Field crop: maize
Growth stage: 2
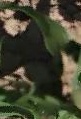
Species: maize